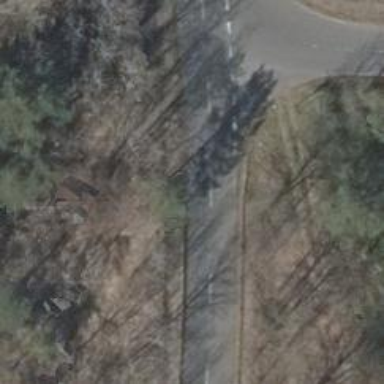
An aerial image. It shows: Unclassified road with asphalt surface.